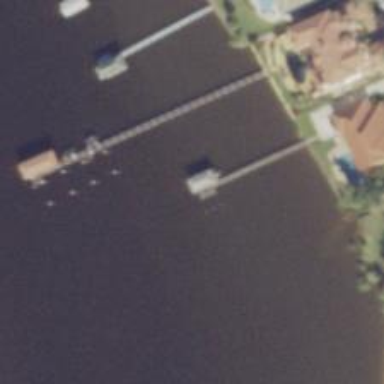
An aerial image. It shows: Man-made pier.